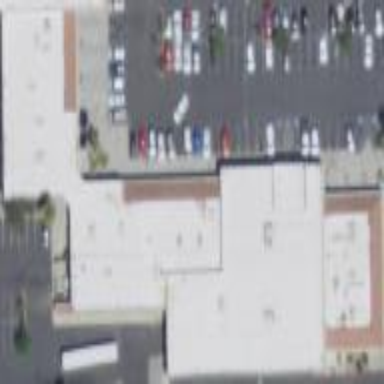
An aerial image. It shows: Retail building.